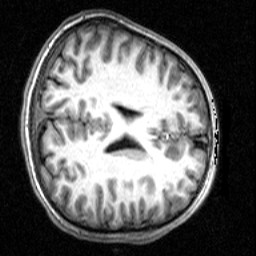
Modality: T1w
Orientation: axial
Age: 19
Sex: male